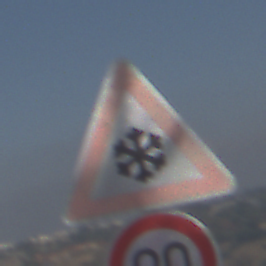
Verkehrszeichen: SchneeOderEisglaette
Zusatzzeichen unten: Geschwindigkeit90
Umgebung: Outdoor, Nature
Tageszeit: Midday
Wetter: PartlyCloudy
Licht: Natural
Jahreszeit: NotSpecified
Kontrast: HighContrast